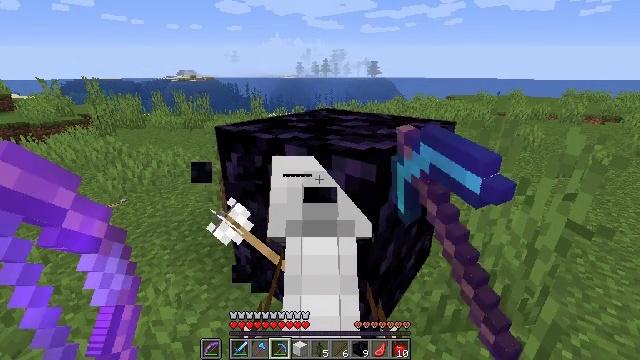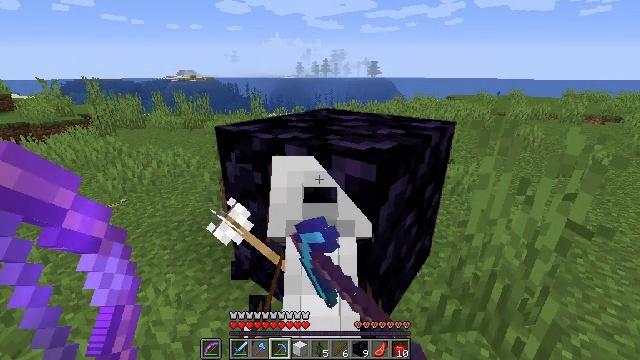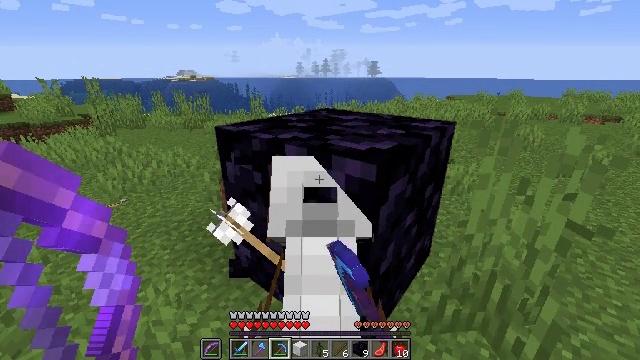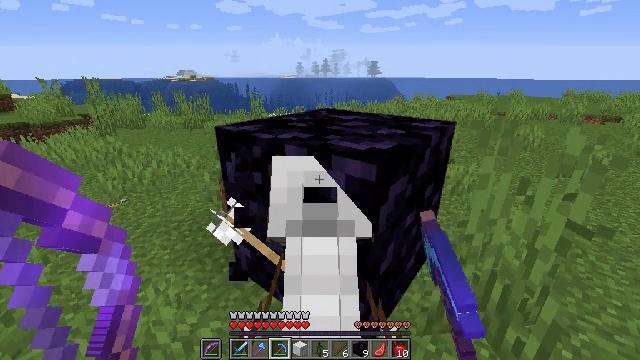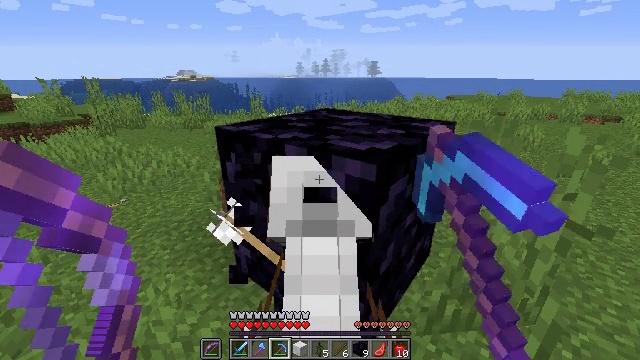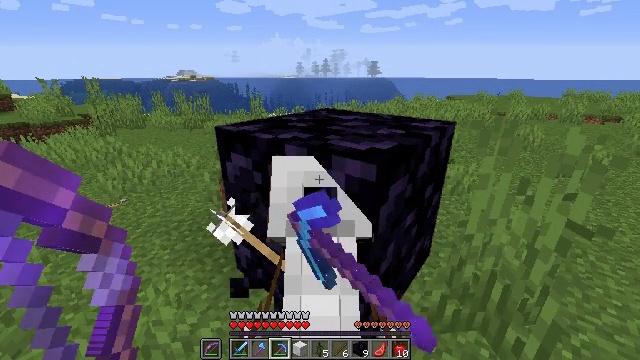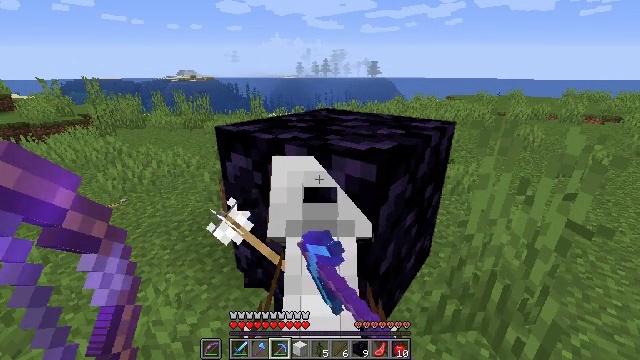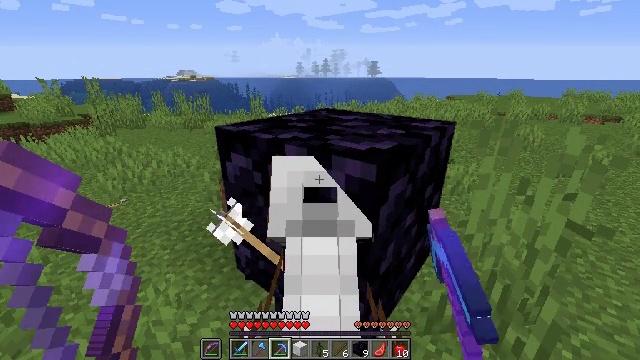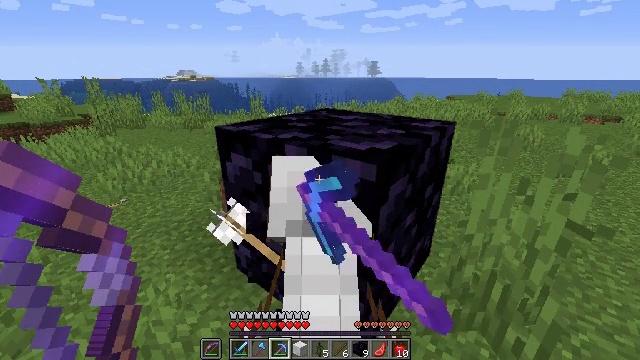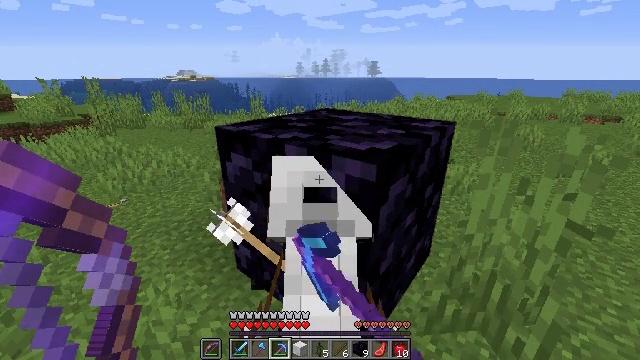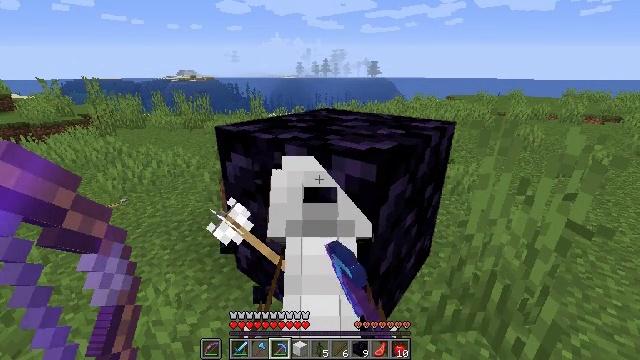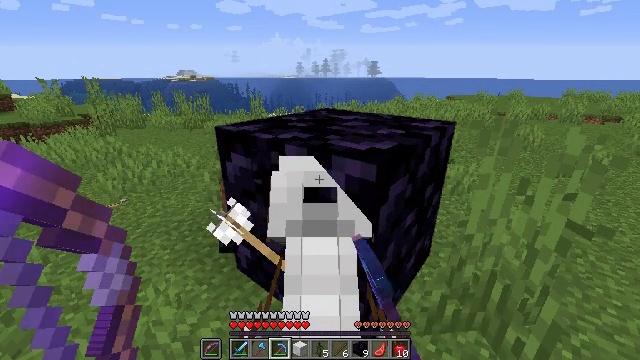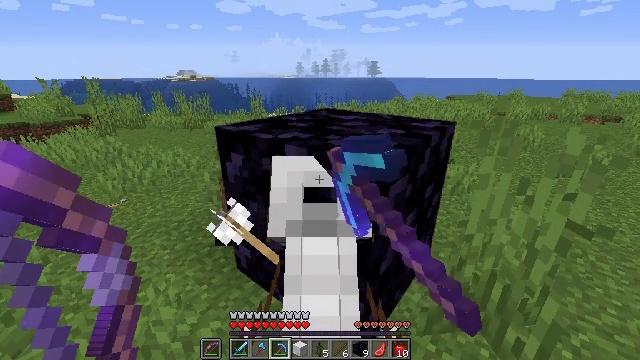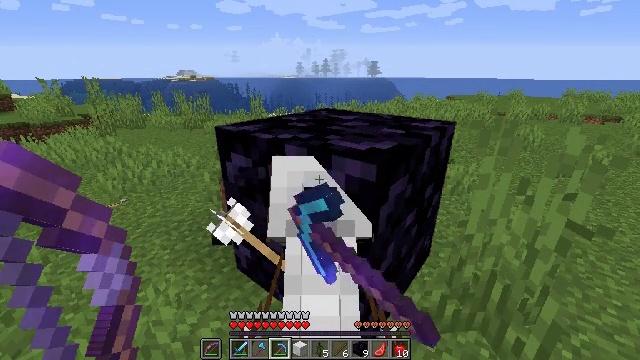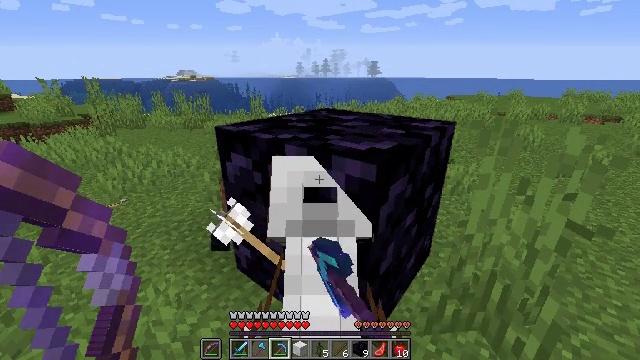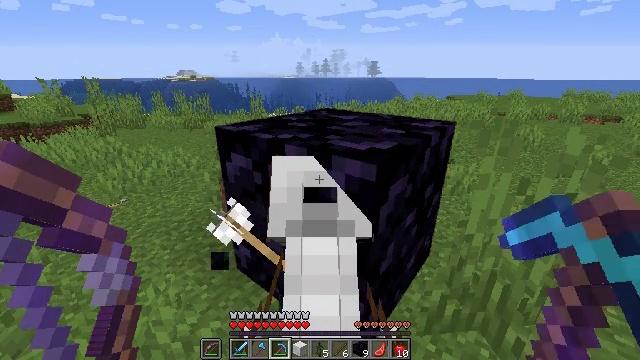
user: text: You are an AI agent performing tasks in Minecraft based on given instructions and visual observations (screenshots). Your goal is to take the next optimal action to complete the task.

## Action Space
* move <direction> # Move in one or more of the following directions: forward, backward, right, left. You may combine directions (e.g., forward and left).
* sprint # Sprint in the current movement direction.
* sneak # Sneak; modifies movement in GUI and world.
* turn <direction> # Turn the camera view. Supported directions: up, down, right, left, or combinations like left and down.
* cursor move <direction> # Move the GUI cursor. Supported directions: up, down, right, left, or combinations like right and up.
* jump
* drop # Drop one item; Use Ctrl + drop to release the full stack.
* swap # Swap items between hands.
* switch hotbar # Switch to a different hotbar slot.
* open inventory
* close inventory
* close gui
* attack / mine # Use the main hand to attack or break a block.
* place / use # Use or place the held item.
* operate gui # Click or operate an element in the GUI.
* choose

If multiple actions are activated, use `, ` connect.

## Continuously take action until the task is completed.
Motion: motion action
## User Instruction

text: Gather tall grass by hitting it.
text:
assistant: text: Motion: attack / mine
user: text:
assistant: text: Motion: attack / mine
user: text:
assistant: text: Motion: attack / mine
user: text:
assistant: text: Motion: attack / mine
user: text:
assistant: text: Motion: attack / mine
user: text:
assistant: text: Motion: attack / mine
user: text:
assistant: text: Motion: attack / mine
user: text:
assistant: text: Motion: attack / mine
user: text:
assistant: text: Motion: attack / mine
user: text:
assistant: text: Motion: attack / mine
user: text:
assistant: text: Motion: attack / mine
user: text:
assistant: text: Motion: attack / mine
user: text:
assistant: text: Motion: attack / mine
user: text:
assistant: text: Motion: attack / mine
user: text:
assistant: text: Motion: attack / mine
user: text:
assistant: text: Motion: attack / mine
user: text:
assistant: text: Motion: attack / mine
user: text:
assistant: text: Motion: attack / mine
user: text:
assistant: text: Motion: attack / mine
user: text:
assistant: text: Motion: attack / mine
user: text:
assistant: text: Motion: attack / mine
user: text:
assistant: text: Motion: attack / mine
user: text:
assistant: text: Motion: attack / mine
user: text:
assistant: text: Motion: attack / mine
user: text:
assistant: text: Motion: attack / mine
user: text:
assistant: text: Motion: attack / mine
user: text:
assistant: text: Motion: attack / mine
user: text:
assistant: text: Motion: attack / mine
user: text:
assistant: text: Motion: attack / mine
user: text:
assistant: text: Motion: attack / mine